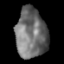
Tissue: lung
Cell type: T cells
Senescence score: 0.1717
Nuclear area (px): 1519
Mean DAPI intensity: 112.312